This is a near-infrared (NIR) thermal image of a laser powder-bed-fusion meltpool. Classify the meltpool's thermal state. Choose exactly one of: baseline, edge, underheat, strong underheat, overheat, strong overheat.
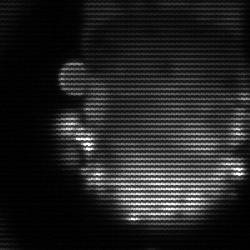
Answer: baseline